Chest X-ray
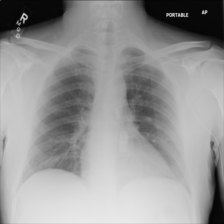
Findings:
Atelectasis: negative
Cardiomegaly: negative
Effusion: negative
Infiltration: negative
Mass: negative
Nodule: negative
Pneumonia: negative
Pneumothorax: negative
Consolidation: negative
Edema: negative
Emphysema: negative
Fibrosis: negative
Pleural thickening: negative
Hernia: negative